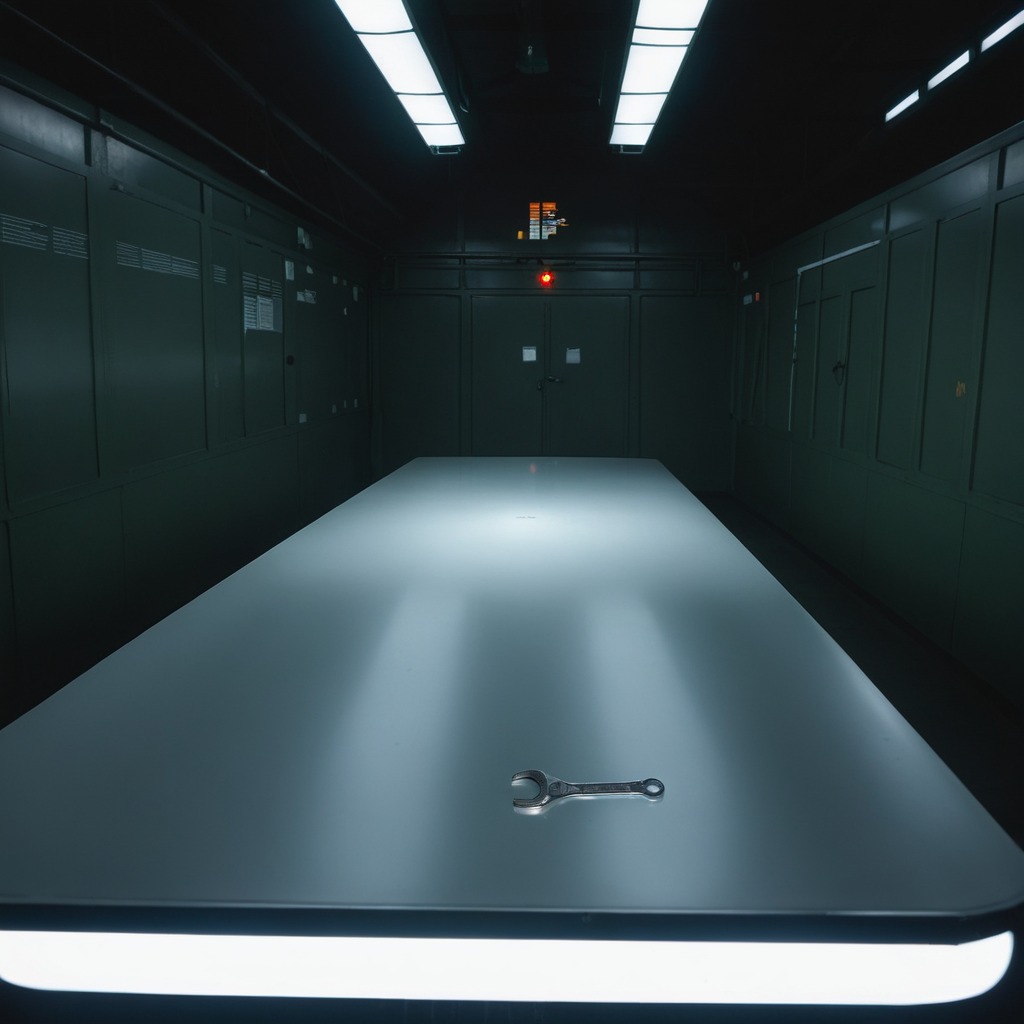
An wrench is lying on a clean empty table in a railway signal maintenance room lit by harsh overhead fluorescents.